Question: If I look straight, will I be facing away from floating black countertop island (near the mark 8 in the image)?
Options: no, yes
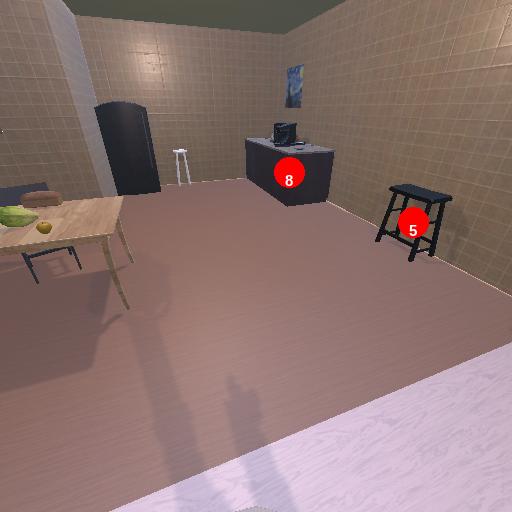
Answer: no